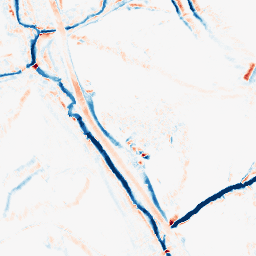
Category: morphological
Decomposition family: morphological_diamond
Decomposition parameters: operation: average
radius: 5
Upsampling method: regularized
Upsampling parameters: scale: 2
lambda_reg: 0.001
Upsampling scale: 2